Interaction volume radius: 10 \u00c5
Interaction volume height: 15 \u00c5
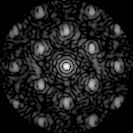
Disorder parameter: 0.3863